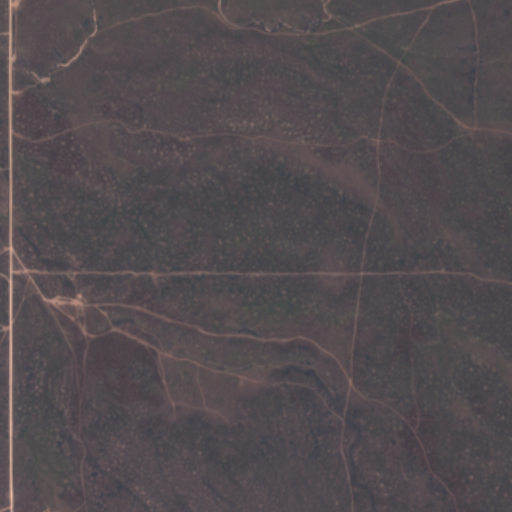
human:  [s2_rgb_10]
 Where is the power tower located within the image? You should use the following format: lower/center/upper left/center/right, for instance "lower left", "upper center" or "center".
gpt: There is no power tower in the image.